Question: here is my issue :
I have a 'UITableView' containing custom 'UITableViewCell's. Each of those 'UITableViewCell' (called 'HomePicCell') is associated to a 'Pic' object which has a property pointing to an image URL.
As soon as my cell is displayed, I start downloading this image using 'SDWebImage manager'.
Everything is working smoothly, but . The device then become a perfect hand heater for those cold winter nights, but I'd rather skip this feature for now !
I can't really put my finger on what would cause this issue. I don't think a retain loop would be the problem as it would only hog the memory. An experimented opinion would really help.

Here is my code :
'''
- (UITableViewCell*)tableView:(UITableView *)tableView cellForRowAtIndexPath:(NSIndexPath *)indexPath
{
NSString* cellIdentifier = [@"HomePicCell" stringByAppendingString:[Theme sharedTheme].currentTheme];
HomePicCell* cell = [tableView dequeueReusableCellWithIdentifier:cellIdentifier];
if (!cell) {
cell = [[HomePicCell alloc] initWithStyle:UITableViewCellStyleSubtitle reuseIdentifier:cellIdentifier];
}
if(self.pics.count>0){
Pic* pic = self.pics[indexPath.section];
[cell configureWithPic:pic];
}
return cell;
}
'''
'''
- (void)configureWithPic:(Pic*)pic
{
self.pic = pic;
// Reinit UI
[self.progressView setHidden:NO];
[self.errorLabel setHidden:YES];
[self.photoImageView setAlpha:0];
[self.progressView setProgress:0];
[self.pic downloadWithDelegate:self];
}
'''
'''
- (void) downloadWithDelegate:(id<PicDownloadDelegate>)delegate
{
SDWebImageManager *manager = [SDWebImageManager sharedManager];
[manager downloadWithURL:self.url options:0 progress:^(NSUInteger receivedSize, long long expectedSize) {
if(expectedSize>0){
float progress = [@(receivedSize) floatValue]/[@(expectedSize) floatValue];
[delegate pic:self DownloadDidProgress:progress];
}
} completed:^(UIImage *image, NSError *error, SDImageCacheType cacheType, BOOL finished) {
self.isGif = @(image.images.count>1);
if(image){
if(cacheType == SDImageCacheTypeNone){
[delegate pic:self DownloadDidFinish:image fromCache:NO];
}else{
[delegate pic:self DownloadDidFinish:image fromCache:YES];
}
}else{
[delegate pic:self DownloadFailWithError:error];
}
}];
}
'''
'''
- (void)pic:(Pic*)pic DownloadDidFinish:(UIImage *)image fromCache:(BOOL)fromCache
{
if(![pic isEqual:self.pic]){
return;
}
[self.progressView setHidden:YES];
self.photoImageView.image = image;
[self updateUI];
}
- (void)pic:(Pic*)pic DownloadFailWithError:(NSError *)error
{
if(![pic isEqual:self.pic]){
return;
}
[self.errorLabel setHidden:NO];
[self.progressView setHidden:YES];
}
- (void)pic:(Pic*)pic DownloadDidProgress:(float)progress
{
if(![pic isEqual:self.pic]){
return;
}
[self.progressView setProgress:progress+.01f];
}
'''
Thanks !
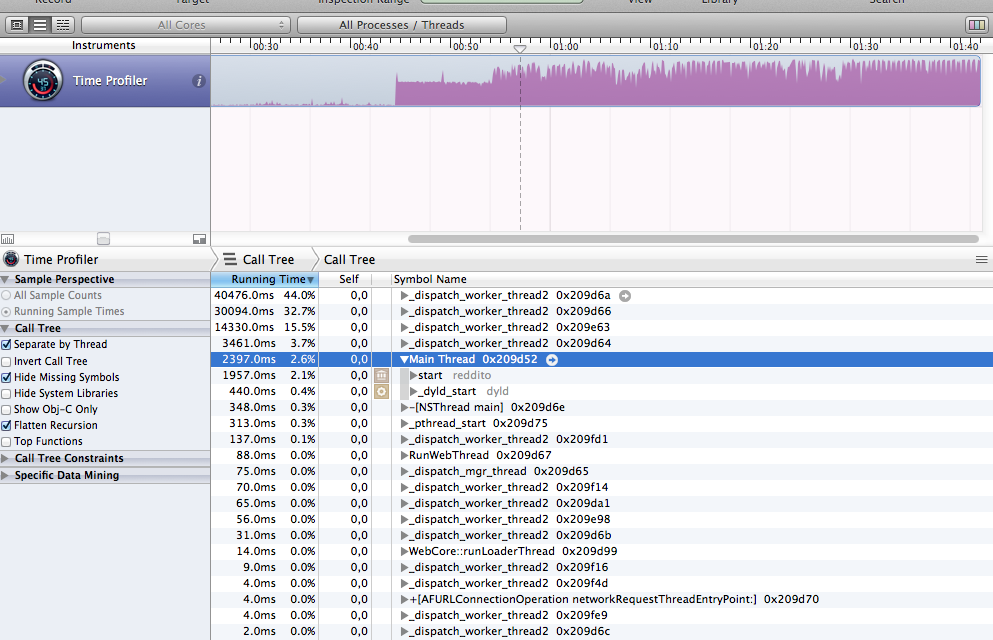
Answer: I'll go ahead and declare an issue on the project github page to see if some people have had the same problem.